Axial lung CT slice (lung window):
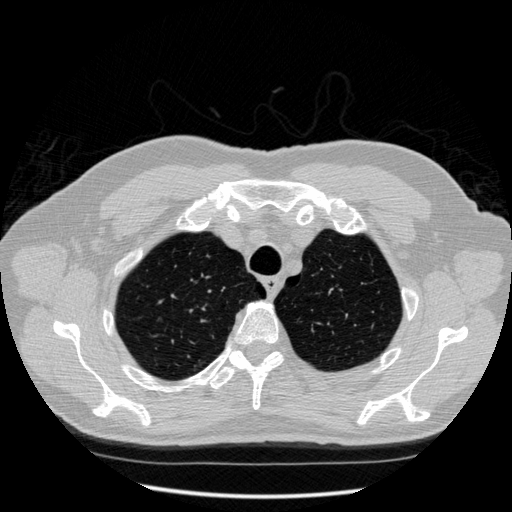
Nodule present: no